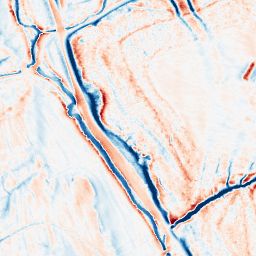
Category: classical
Decomposition family: gaussian_anisotropic
Decomposition parameters: sigma_x: 5
sigma_y: 2
Upsampling method: lanczos
Upsampling parameters: scale: 2
Upsampling scale: 2